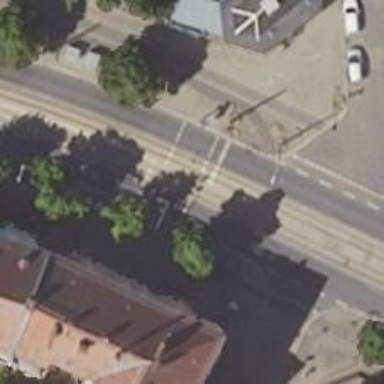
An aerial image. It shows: Tram stop.